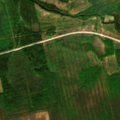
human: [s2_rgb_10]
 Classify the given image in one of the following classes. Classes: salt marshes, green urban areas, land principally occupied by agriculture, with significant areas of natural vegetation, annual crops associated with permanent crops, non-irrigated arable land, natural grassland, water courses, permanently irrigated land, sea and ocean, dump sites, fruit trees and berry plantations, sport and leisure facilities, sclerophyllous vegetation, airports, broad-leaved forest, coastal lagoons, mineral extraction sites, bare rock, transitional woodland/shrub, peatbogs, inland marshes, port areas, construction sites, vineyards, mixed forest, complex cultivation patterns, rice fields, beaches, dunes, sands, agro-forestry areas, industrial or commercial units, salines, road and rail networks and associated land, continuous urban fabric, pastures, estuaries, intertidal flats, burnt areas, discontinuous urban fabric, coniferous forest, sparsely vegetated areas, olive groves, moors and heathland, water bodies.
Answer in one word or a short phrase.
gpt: mixed forest, transitional woodland/shrub